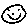
Label: smiley face